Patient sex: F
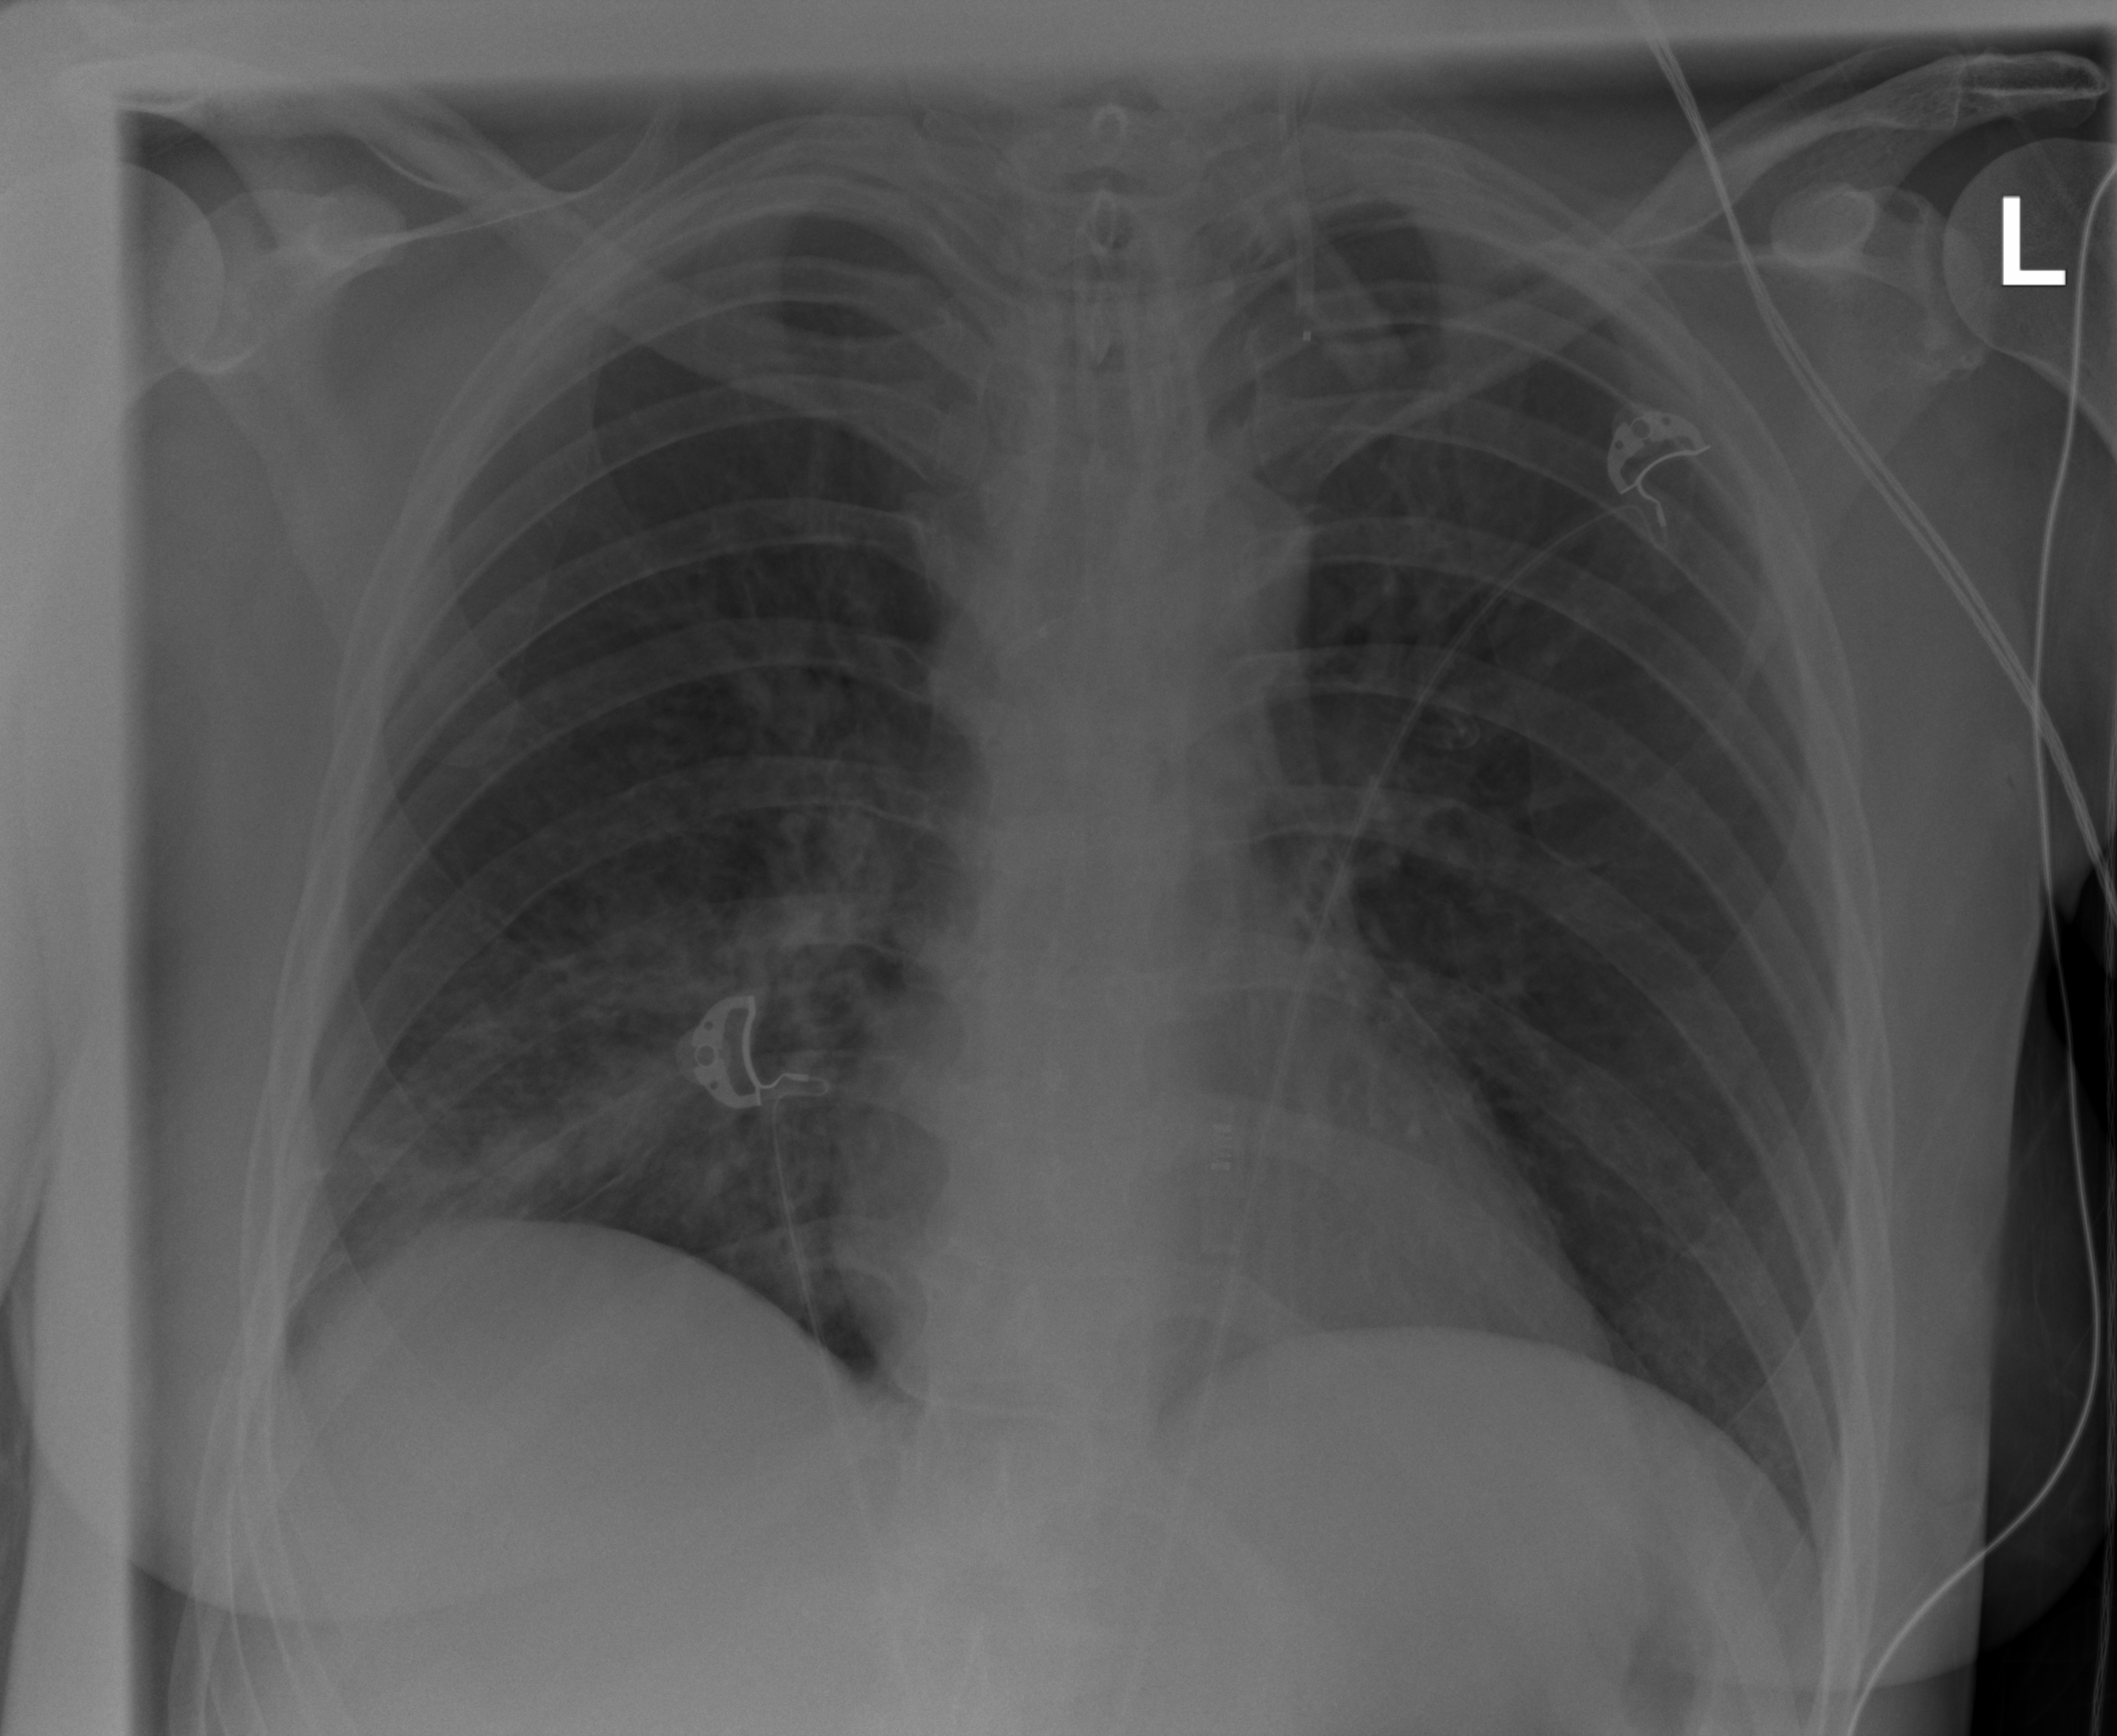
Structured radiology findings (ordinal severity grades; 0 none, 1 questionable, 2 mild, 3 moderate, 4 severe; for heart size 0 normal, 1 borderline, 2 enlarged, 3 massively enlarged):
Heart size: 0
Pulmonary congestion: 0
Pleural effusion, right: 0
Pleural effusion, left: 0
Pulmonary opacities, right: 3
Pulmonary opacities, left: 0
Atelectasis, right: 0
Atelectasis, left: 0